Question: The relevant part of my storyboard appears as follows:

You can see the custom "Container Controller" view houses two Container Views, one which links to a Navigation Controller via embedded segue, and another that links to a custom "Master View Controller" (which implements a Table View Controller) via embedded segue. The Navigation Controller component further has a relationship with a custom "Location Filter Controller."
I need to implement delegation such that when one of the UISteppers in the Location Filter Controller is incr./decr., the table view in the Master View Controller knows to update the data it displays accordingly.
I am not unaccustomed to working with protocols/delegates, but this unique situation of talking between views housed in segues is really tricking me! For the most part I have had success following the example here: <URL>. In this case however, I am not able to directly link instantiated views as he indicates to do in 'Passing Data Back' step 6.
I had considered using a singleton object from which each of these views could get/set the necessary data, but the issue here is that the table view would not necessarily know when to update its contents, despite having data with which it could/should update.
Here is a code snippet from ContainerController.m where I setup the embedded segues to function:
'''
- (void)prepareForSegue:(UIStoryboardSegue *)segue sender:(id)sender
{
DataHold *data = [[DataHold alloc] init]; // <-- this actually is a singleton object
if([segue.identifier isEqualToString:@"locationEmbedSegue"])
{
}
else if([segue.identifier isEqualToString:@"tableEmbedSegue"])
{
[[segue destinationViewController] setDelegate:data.detailTableViewController];
// ^ This part actually sets up a delegate so that the table view (Master View Controller)
// delegates to the detail view controller of the overarching split view controller
// and tells it what to display when a row is pressed.
}
}
'''
Thanks for any help!
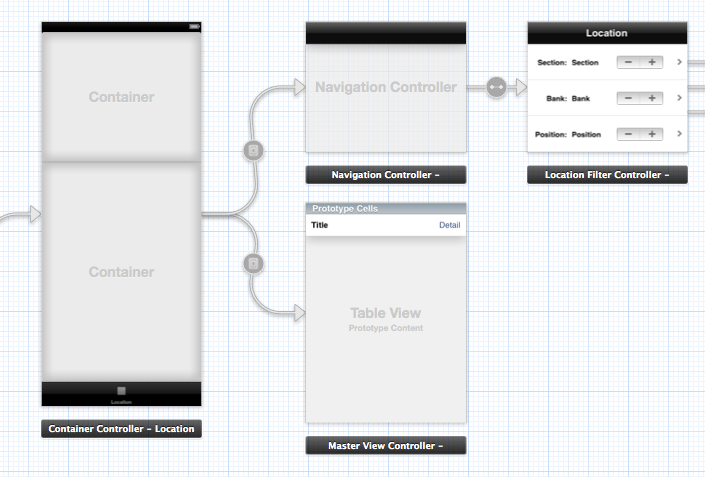
Answer: I think you are on the right track setting the table view delegate to your Location Filter Controller.
I found that a simple way to work with embeded view controller is to add "placeholders" property for them, and set these property when the segue is "performed".
'''
// MyContainerController.h
@property (strong, nonatomic) MyLocationFilterController *detailViewController;
@property (strong, nonatomic) UITableViewController *masterViewController;
// MyContainerController.m
- (void)prepareForSegue:(UIStoryboardSegue *)segue sender:(id)sender
{
if([segue.identifier isEqualToString:@"locationEmbedSegue"])
{
UINavigationViewController *dest = (UINavigationViewController *)segue.destinationViewController;
self.detailViewController = dest.topViewController;
}
else if([segue.identifier isEqualToString:@"tableEmbedSegue"])
{
self.masterViewController = (UITableViewController *)segue.destinationViewController;
[self.masterViewController.tableView setDelegate:self.detailViewController];
}
}
'''